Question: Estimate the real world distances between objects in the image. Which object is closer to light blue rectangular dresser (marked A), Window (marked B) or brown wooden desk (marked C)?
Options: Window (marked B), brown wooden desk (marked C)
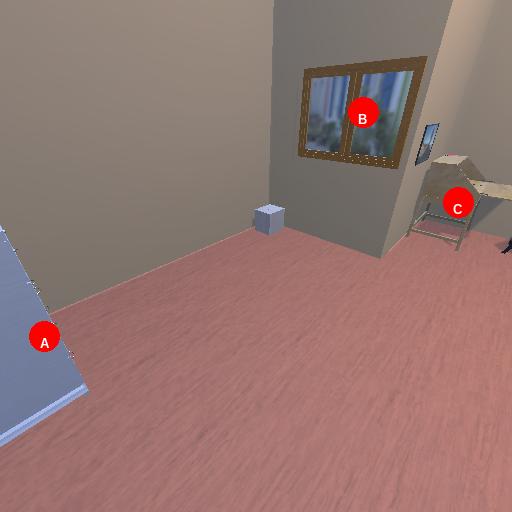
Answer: Window (marked B)